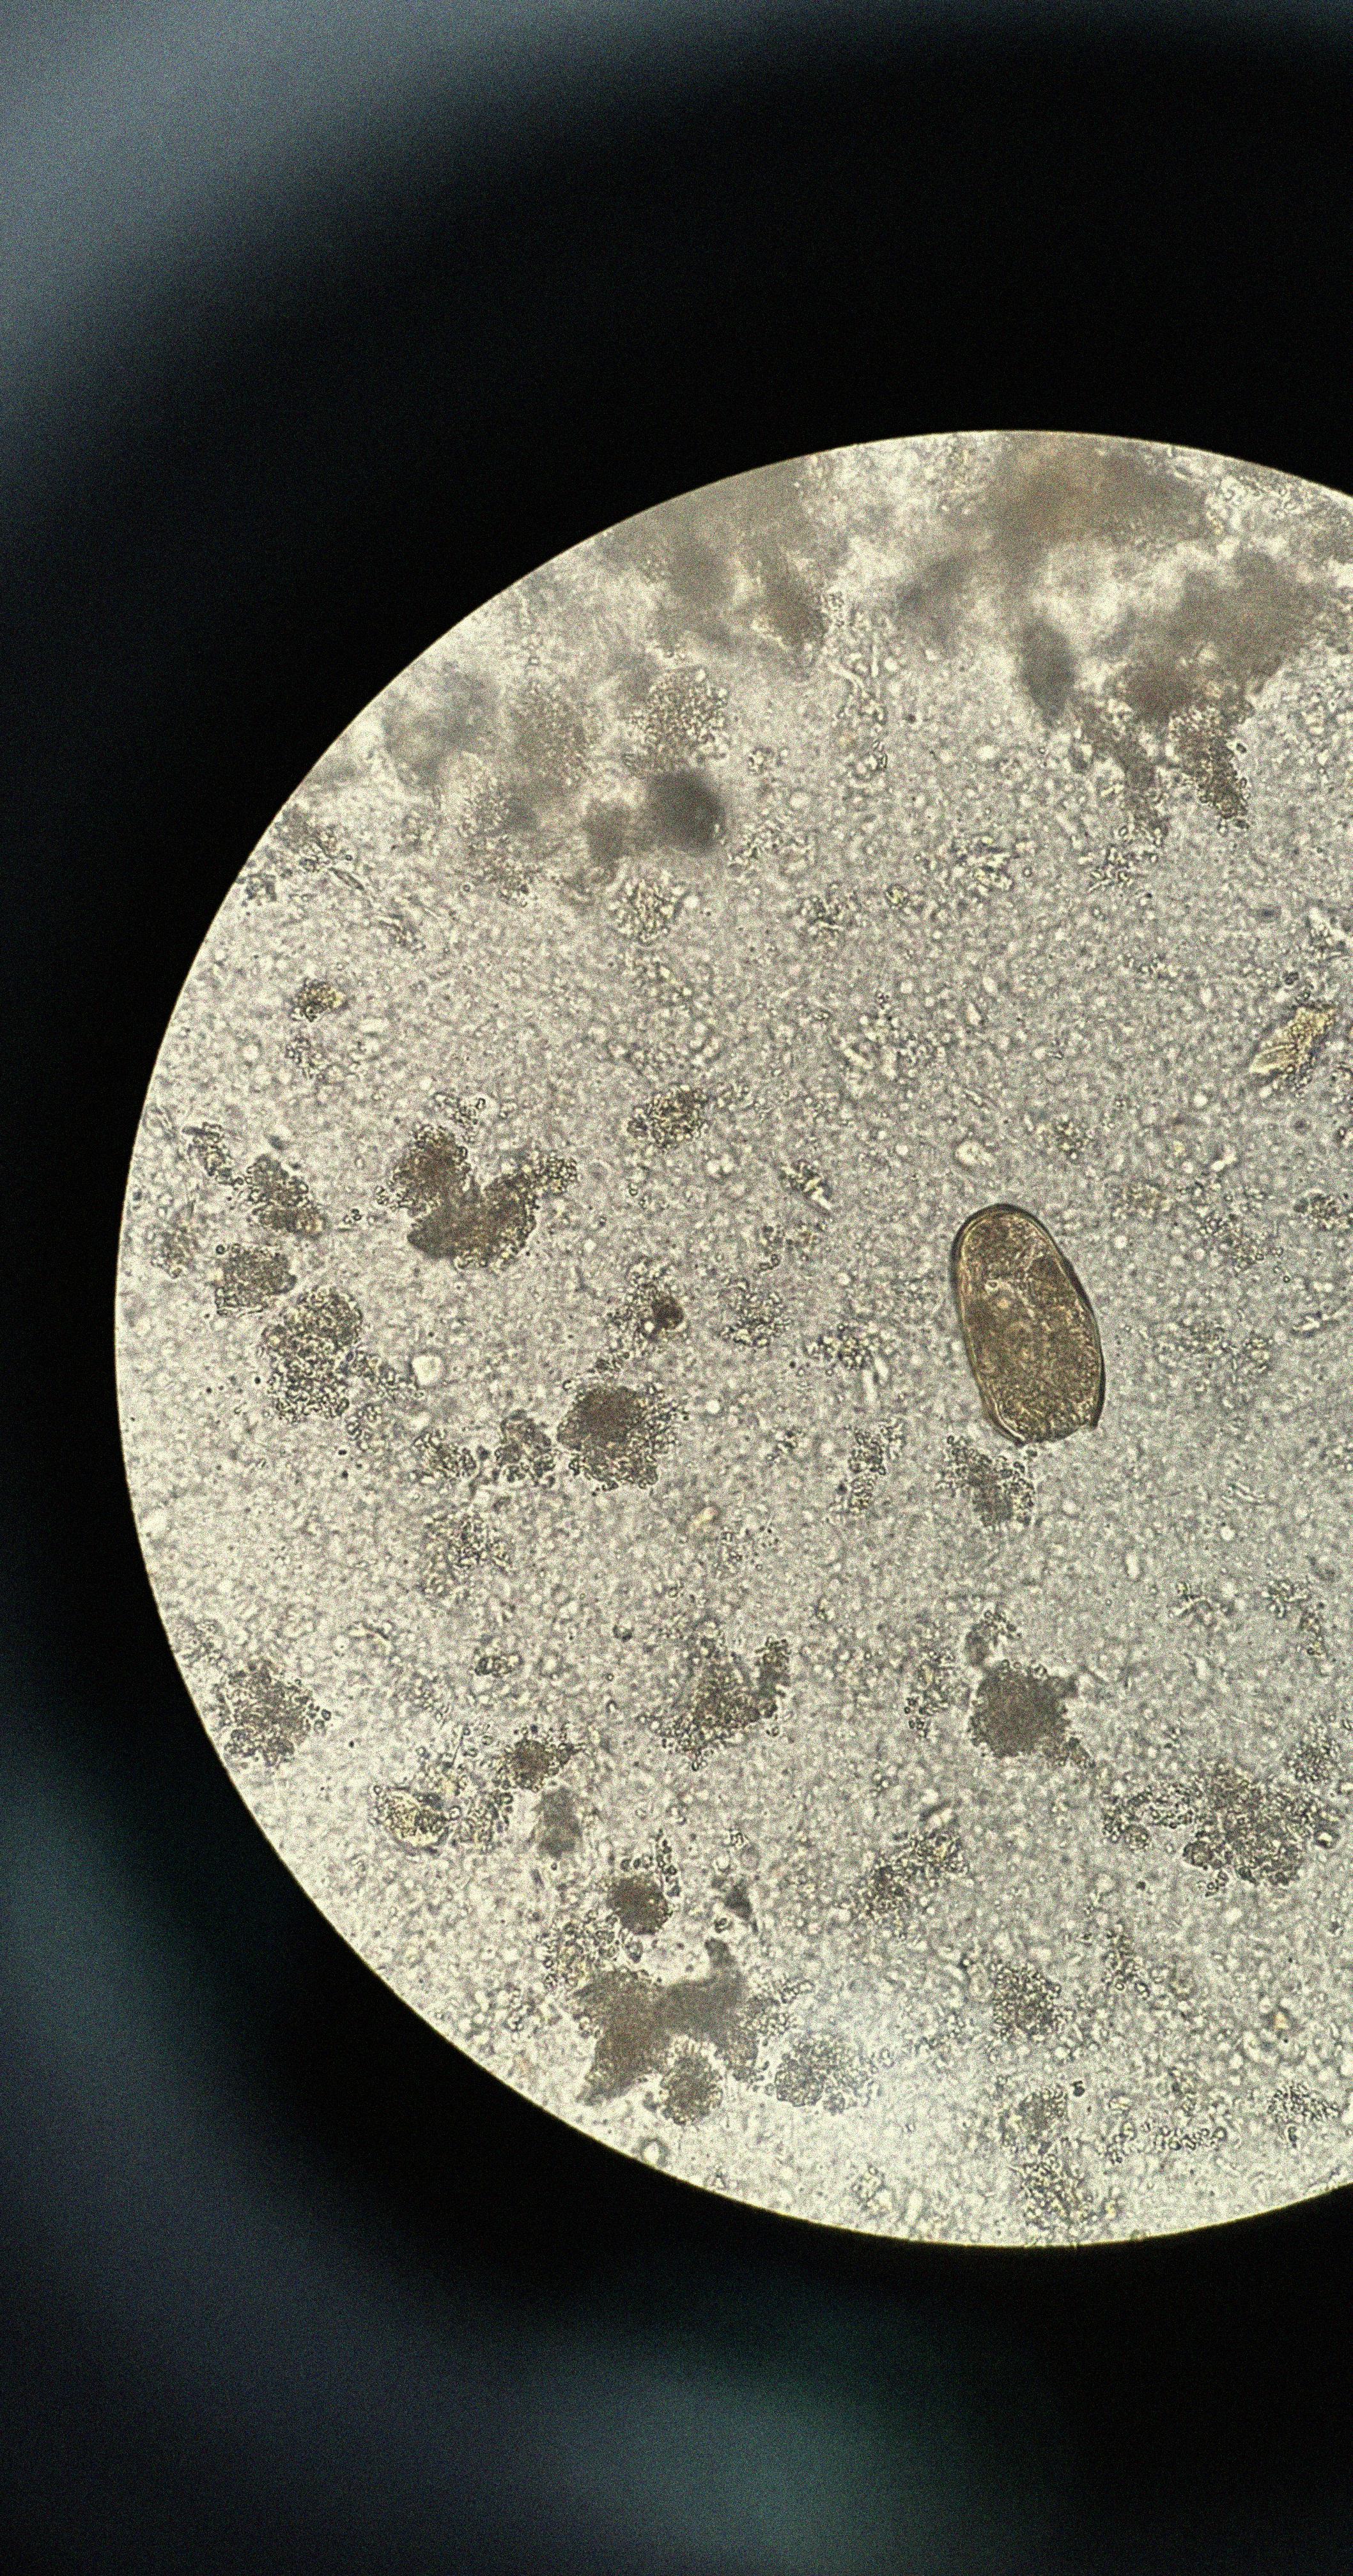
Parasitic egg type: Paragonimus spp